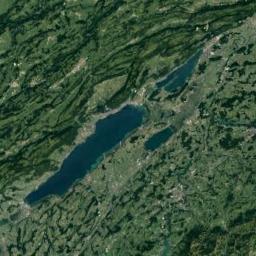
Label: lake